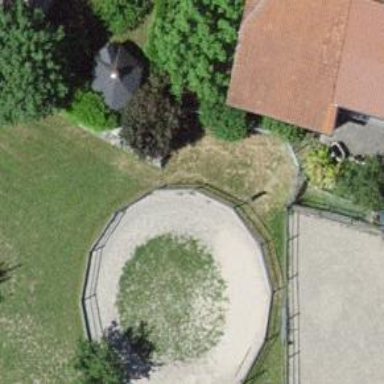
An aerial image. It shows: Equestrian pitch used for leisure and sports activities.